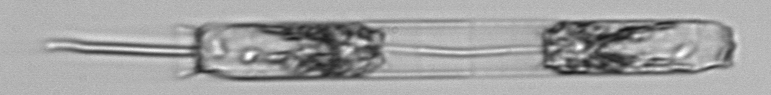
Label: Ditylum_brightwellii